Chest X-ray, PA view. Patient: 38 years old, sex F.
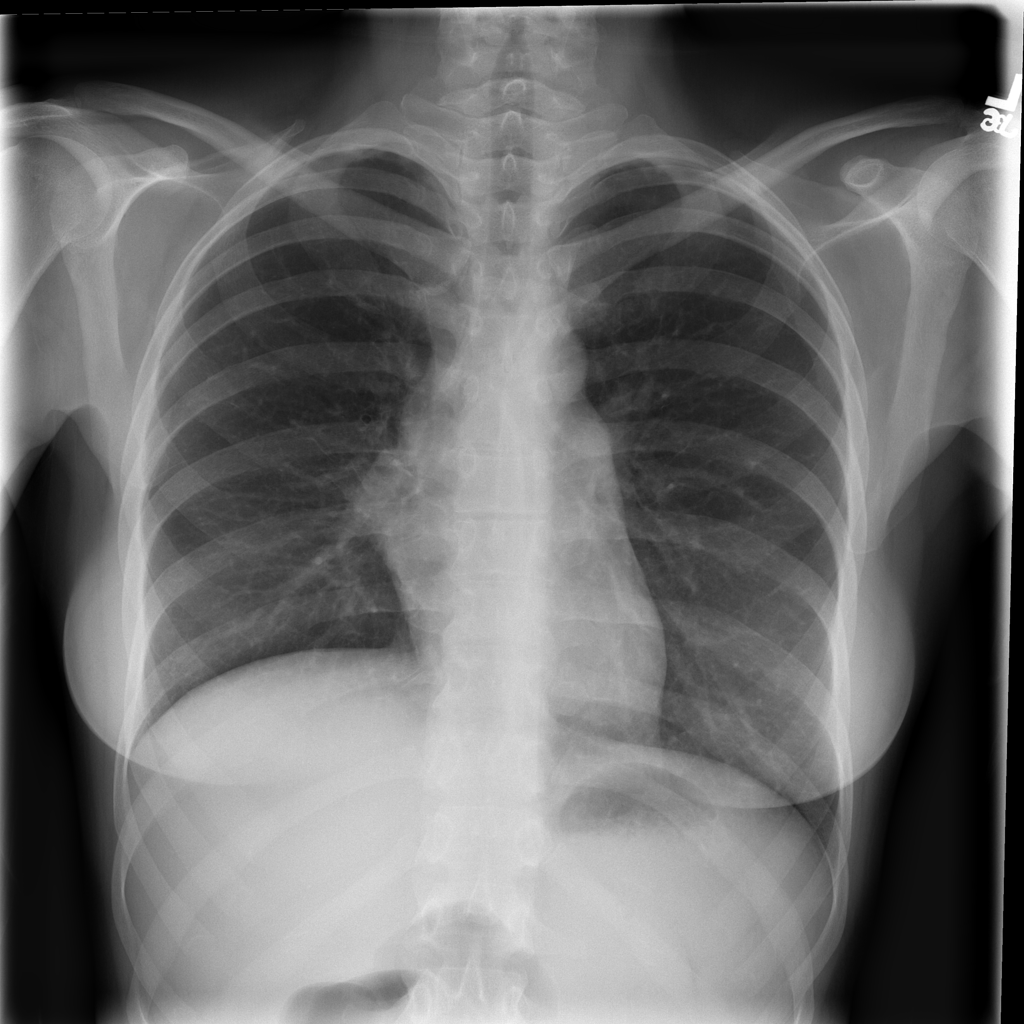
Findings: No Finding